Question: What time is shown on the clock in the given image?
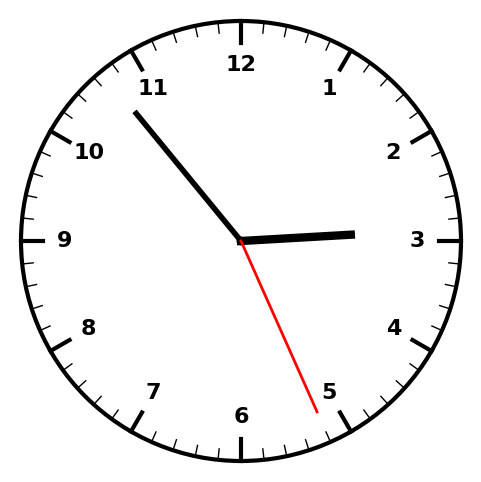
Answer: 02:53:26